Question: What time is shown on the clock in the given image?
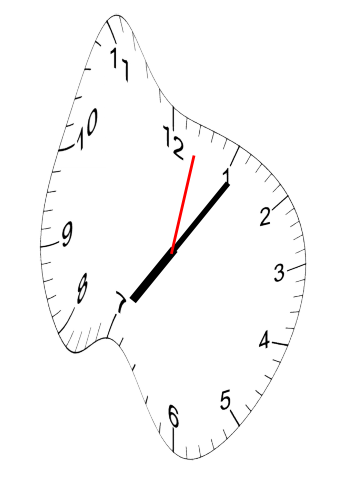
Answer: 07:06:02